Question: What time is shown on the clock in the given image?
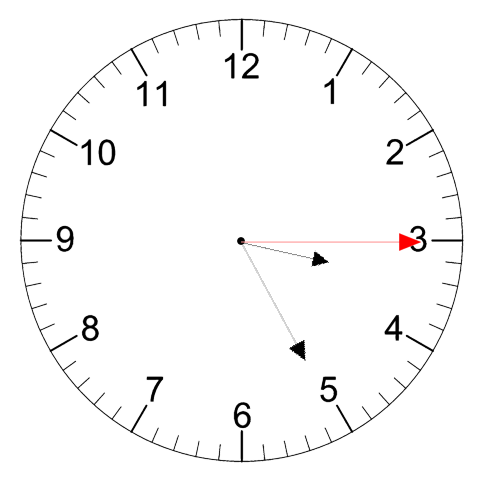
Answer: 03:25:15